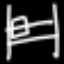
Label: bed